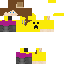
A male human skin with medium skin, wearing brown long hair dressed in a yellow hoodie and gray pants, featuring a closed mouth.